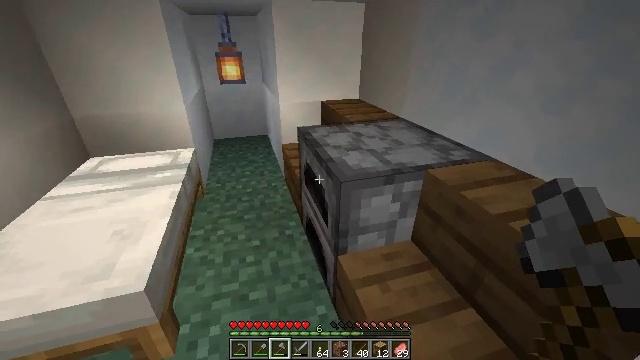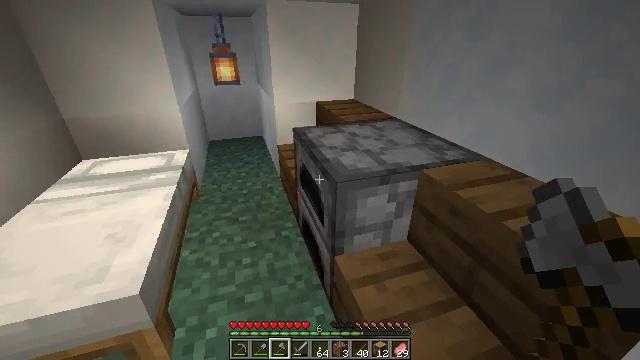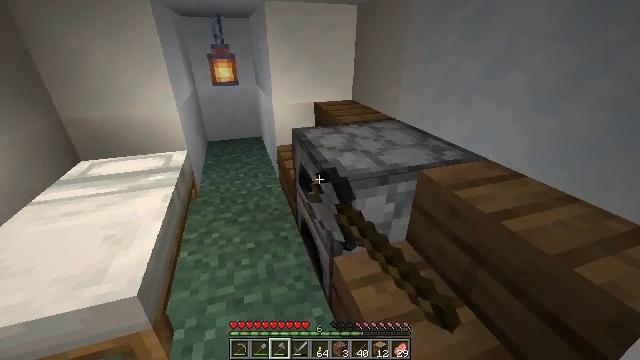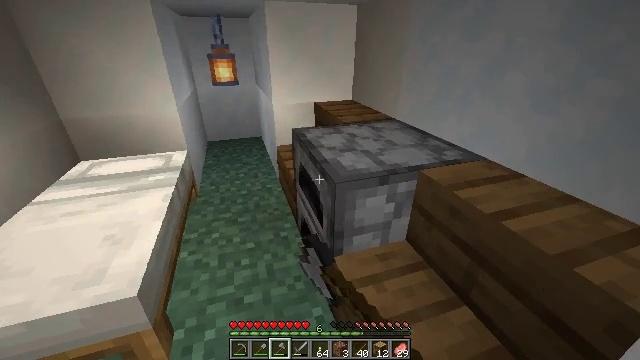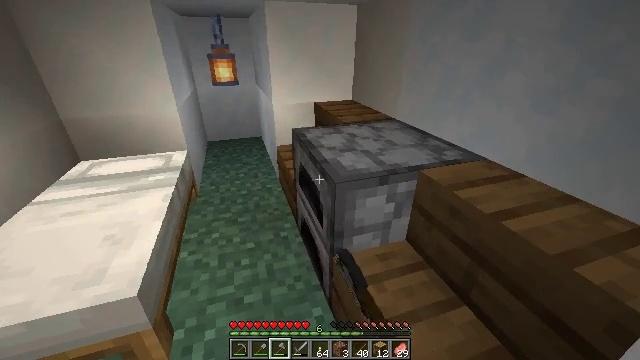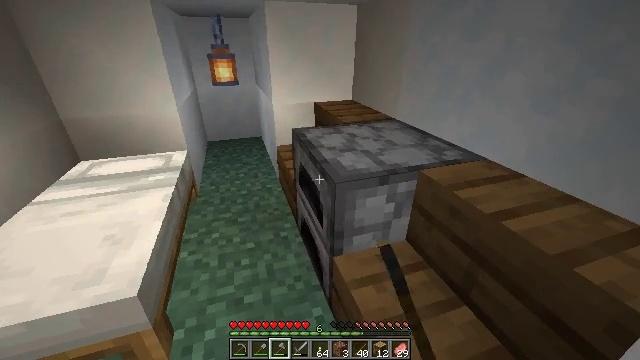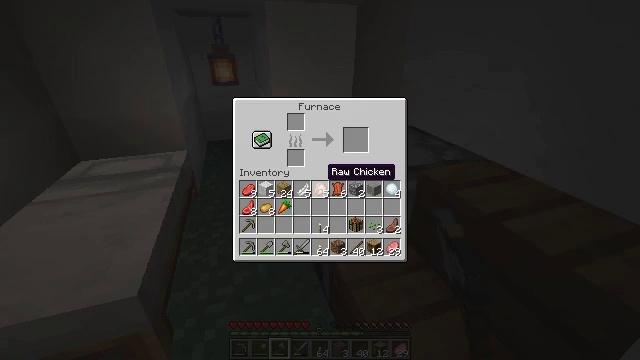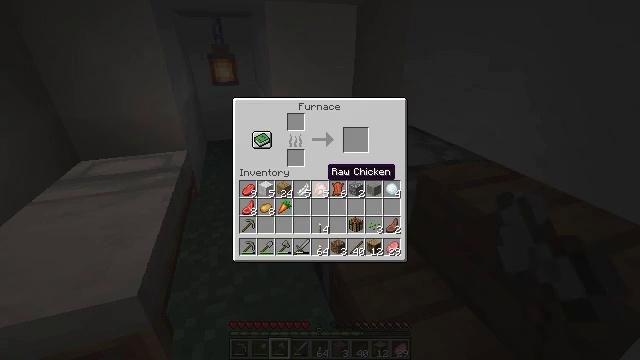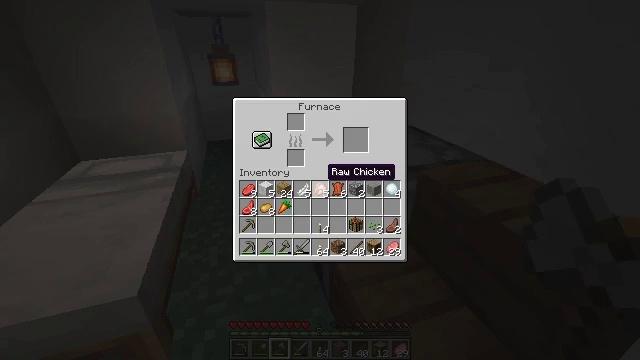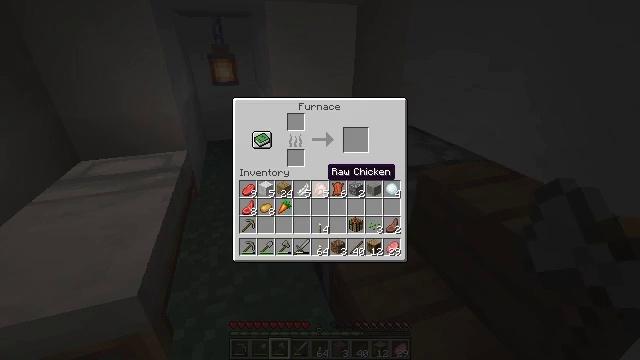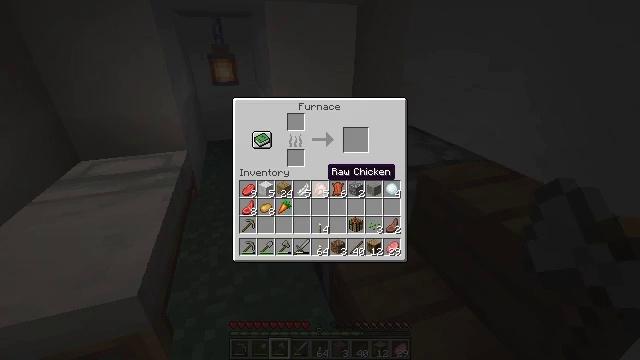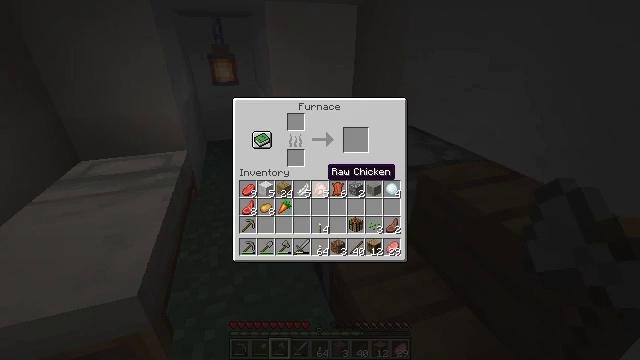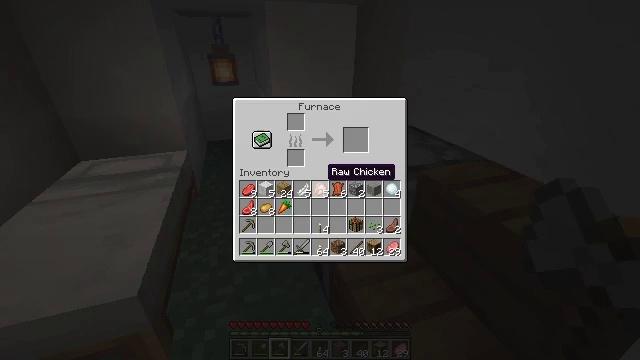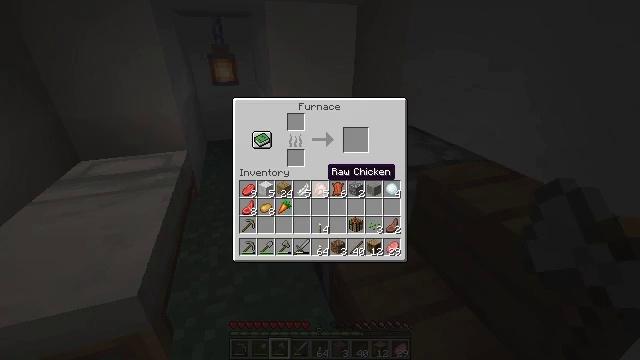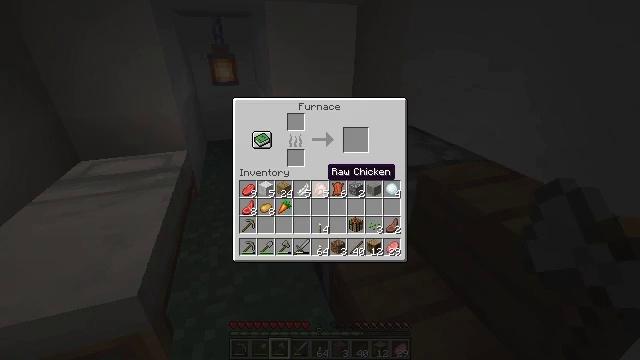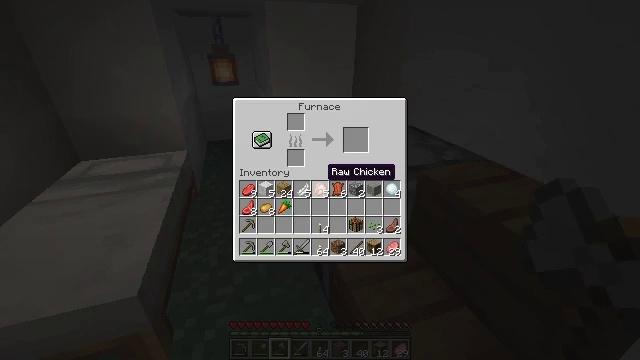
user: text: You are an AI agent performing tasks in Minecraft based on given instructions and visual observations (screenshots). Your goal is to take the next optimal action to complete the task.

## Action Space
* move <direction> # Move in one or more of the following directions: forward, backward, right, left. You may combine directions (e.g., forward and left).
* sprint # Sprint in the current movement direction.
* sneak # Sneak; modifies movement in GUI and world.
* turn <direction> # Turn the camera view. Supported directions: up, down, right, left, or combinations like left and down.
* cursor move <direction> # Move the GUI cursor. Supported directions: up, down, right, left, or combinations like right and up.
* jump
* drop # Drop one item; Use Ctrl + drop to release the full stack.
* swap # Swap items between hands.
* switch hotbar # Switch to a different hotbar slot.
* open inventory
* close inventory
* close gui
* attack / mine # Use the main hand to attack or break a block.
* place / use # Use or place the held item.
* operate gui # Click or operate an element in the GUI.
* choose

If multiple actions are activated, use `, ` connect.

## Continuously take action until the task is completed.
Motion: motion action
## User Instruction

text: Harvest potatoes.
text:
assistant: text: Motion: turn right, use / place
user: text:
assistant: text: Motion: use / place
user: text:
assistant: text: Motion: use / place
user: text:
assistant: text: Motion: no_op
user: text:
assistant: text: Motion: no_op
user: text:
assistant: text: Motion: open gui
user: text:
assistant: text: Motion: no_op
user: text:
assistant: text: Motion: no_op
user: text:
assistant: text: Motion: no_op
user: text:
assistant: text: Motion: no_op
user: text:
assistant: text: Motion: no_op
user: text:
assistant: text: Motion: no_op
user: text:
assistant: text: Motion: no_op
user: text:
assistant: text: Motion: no_op
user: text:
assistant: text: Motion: no_op
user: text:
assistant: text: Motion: no_op
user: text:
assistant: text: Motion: close gui
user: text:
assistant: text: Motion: turn left
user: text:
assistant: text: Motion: turn left
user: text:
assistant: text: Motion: turn left and up
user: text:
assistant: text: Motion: turn left and up
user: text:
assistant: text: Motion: move forward, turn left and up
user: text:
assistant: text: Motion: move forward, turn up
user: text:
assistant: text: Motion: move forward, turn up
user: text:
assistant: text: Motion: move forward
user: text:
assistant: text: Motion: move forward
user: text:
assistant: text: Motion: move forward
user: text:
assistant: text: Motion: move forward
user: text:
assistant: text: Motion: move forward
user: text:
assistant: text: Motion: move forward